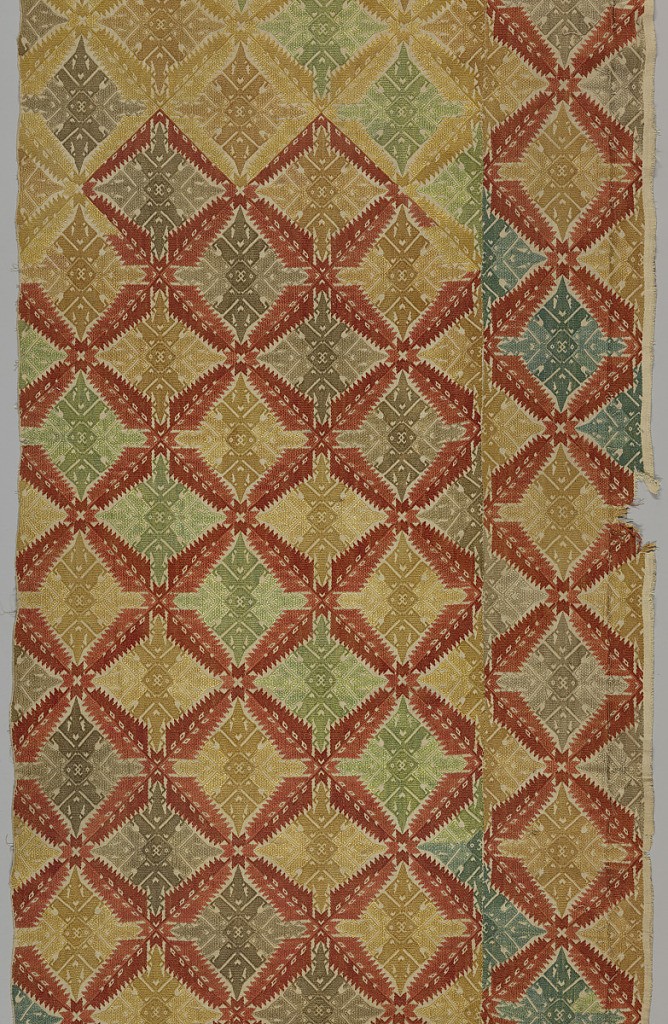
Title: Panel
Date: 18th century
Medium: silk embroidery, linen foundation Technique: embroidered on plain weave
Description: Closely spaced, all-over design of lozenges separated by red leaves with an eight-pointed star and the intersection, in green, yellow and taupe silks.